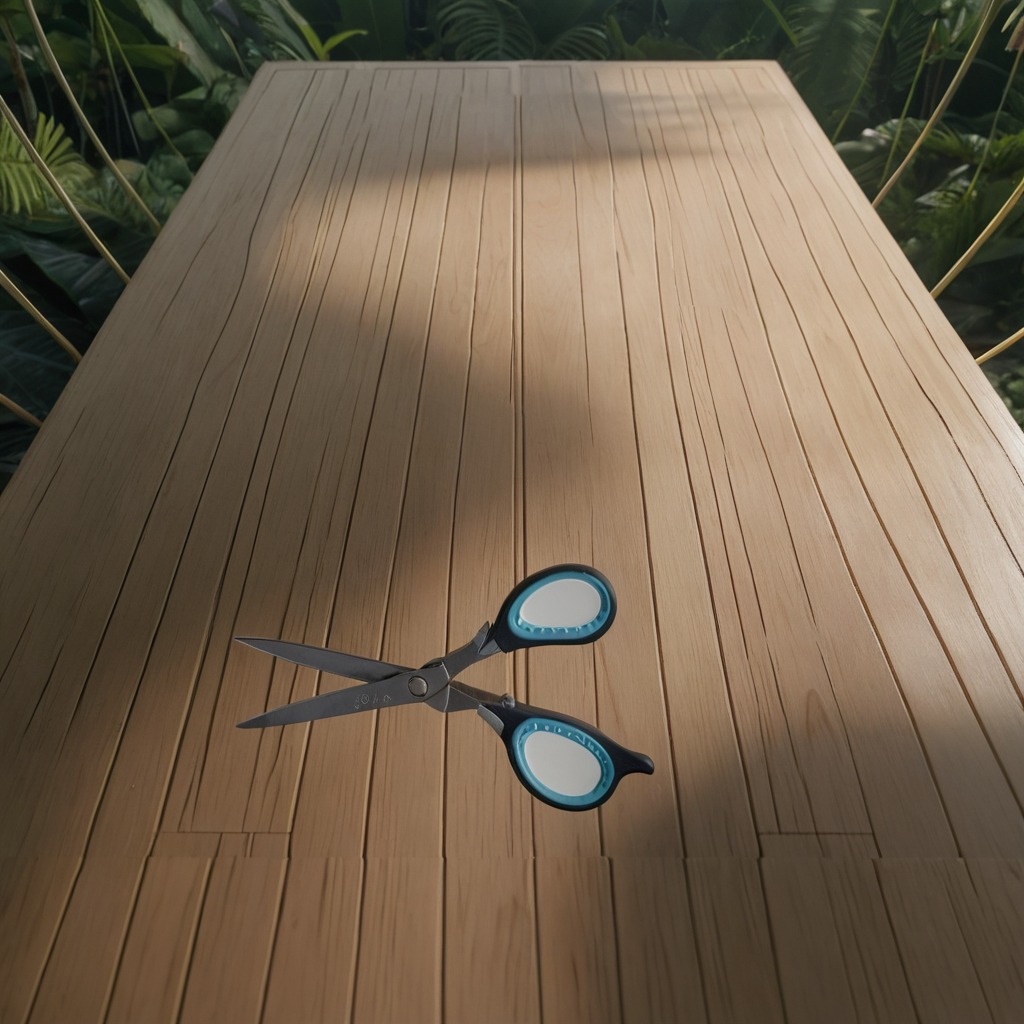
A scissor lying on a wooden table in a jungle field workshop tent.